Field crop: maize
Growth stage: 2
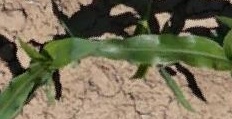
Species: maize